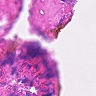
Metastatic tissue present: no